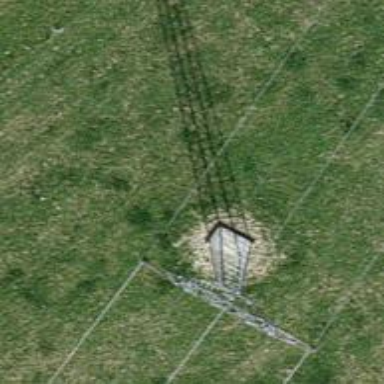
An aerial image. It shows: Power tower.